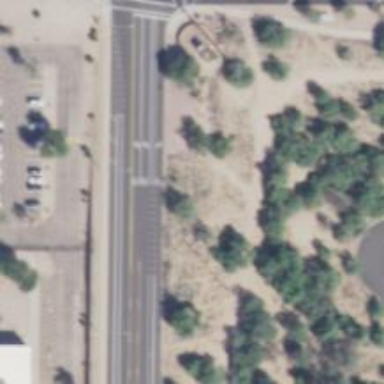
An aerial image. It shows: Tertiary road with asphalt surface and sidewalk on the left.